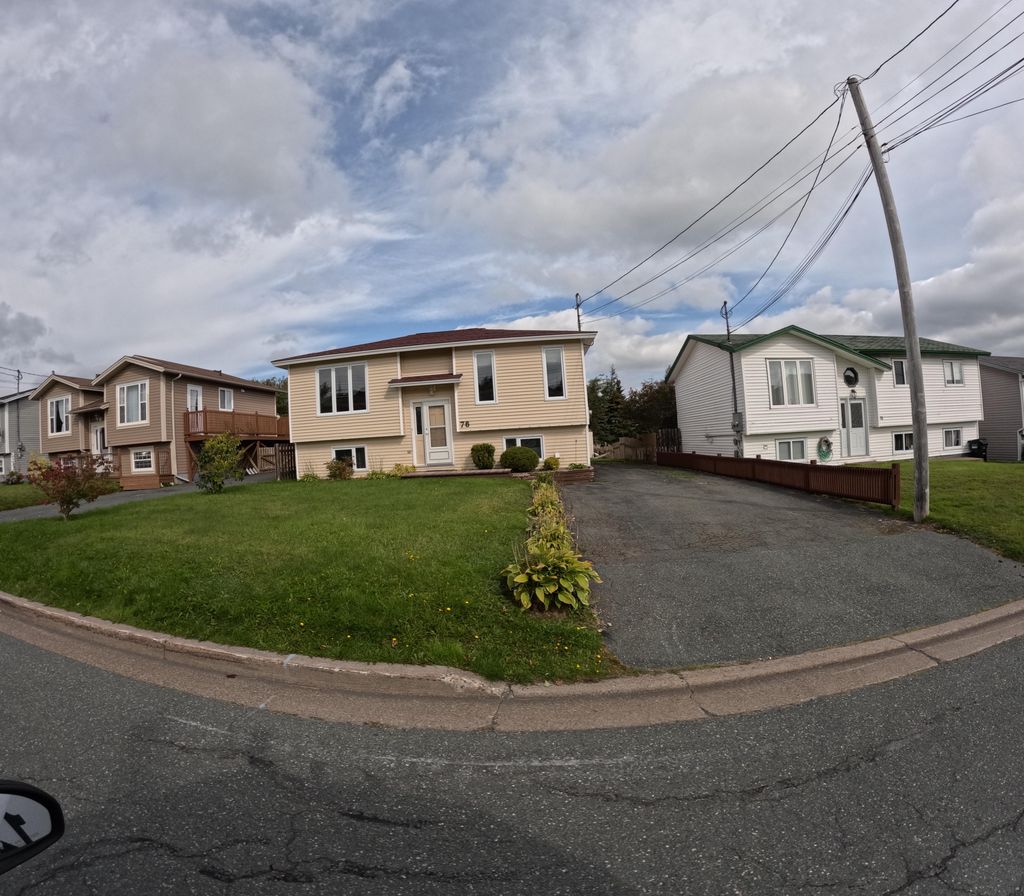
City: st_johns